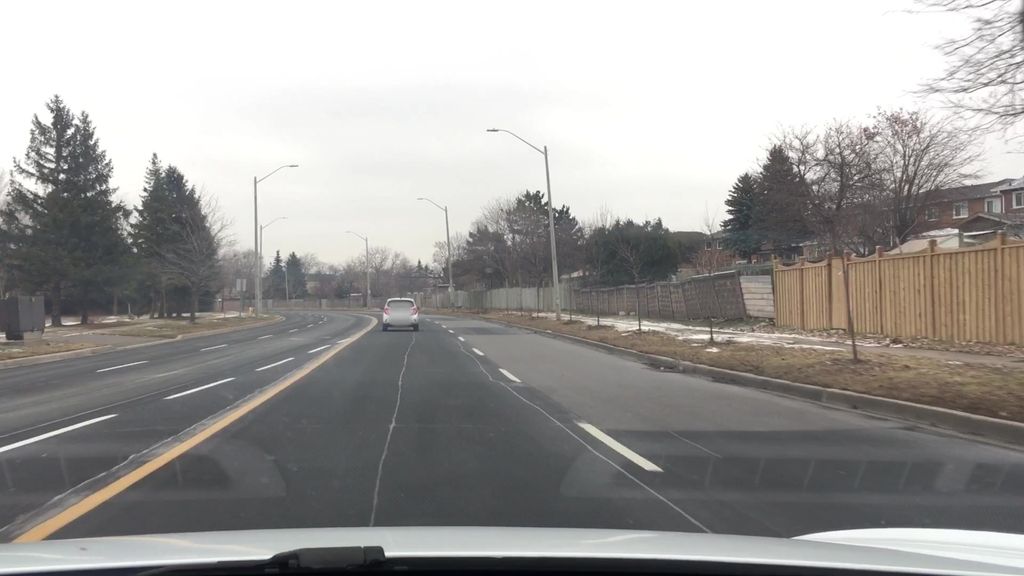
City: toronto